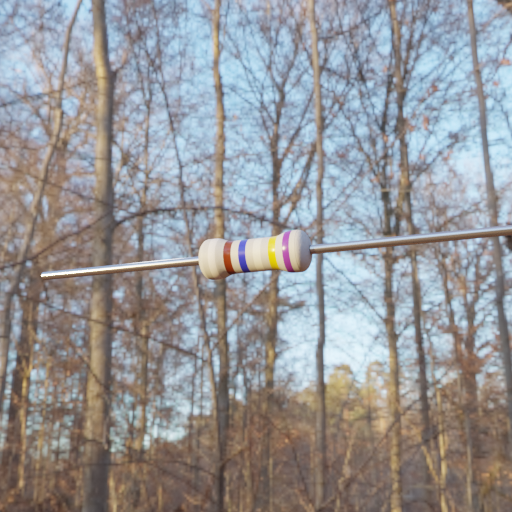
Resistor colour bands (in order): white, brown, blue, white, yellow, violet